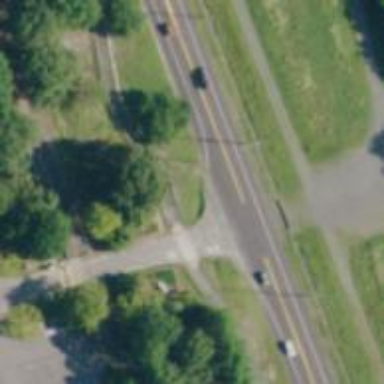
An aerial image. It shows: Marked zebra crossing on cycleway.